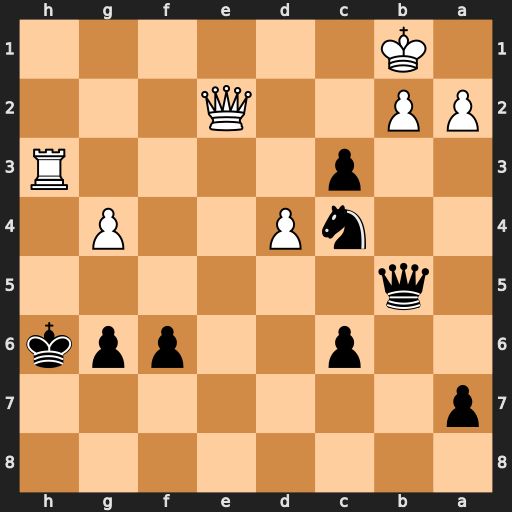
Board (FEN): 8/p7/2p2ppk/1q6/2nP2P1/2p4R/PP2Q3/1K6
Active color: b
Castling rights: -
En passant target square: -
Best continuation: Kg5 Kc2 Na3+ bxa3 Qxe2+